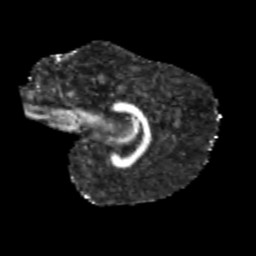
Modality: FA
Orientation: sagittal
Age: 10
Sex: female
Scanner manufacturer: siemens
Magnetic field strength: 3 T
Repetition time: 3.8 s
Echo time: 0.07 s